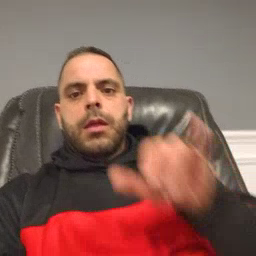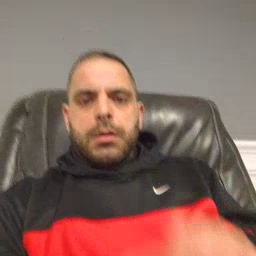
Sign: that